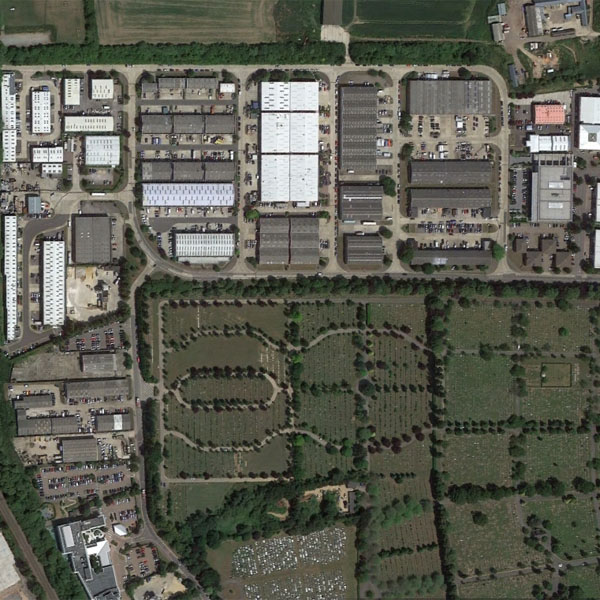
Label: Industrial